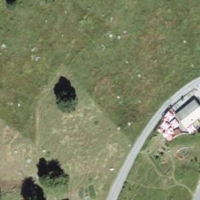
EUNIS habitat code: 26
Species observed at this site:
Cirsium arvense